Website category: game
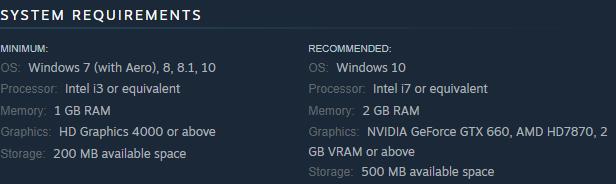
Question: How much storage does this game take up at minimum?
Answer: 200 MB available space

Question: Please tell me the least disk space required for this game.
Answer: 200 MB available space

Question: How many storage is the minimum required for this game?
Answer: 200 MB available space

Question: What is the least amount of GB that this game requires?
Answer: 200 MB available space

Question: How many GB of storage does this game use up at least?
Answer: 200 MB available space

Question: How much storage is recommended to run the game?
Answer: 500 MB available space

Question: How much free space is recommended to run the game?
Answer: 500 MB available space

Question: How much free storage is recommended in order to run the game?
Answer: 500 MB available space

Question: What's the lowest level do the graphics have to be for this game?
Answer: HD Graphics 4000 or above

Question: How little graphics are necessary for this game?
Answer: HD Graphics 4000 or above

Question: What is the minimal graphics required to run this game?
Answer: HD Graphics 4000 or above

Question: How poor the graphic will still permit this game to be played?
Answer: HD Graphics 4000 or above

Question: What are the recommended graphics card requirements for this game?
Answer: NVIDIA GeForce GTX 660, AMD HD7870, 2 GB VRAM or above

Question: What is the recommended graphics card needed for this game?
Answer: NVIDIA GeForce GTX 660, AMD HD7870, 2 GB VRAM or above

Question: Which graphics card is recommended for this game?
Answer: NVIDIA GeForce GTX 660, AMD HD7870, 2 GB VRAM or above

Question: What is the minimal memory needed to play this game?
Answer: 1 GB RAM

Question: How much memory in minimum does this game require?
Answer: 1 GB RAM

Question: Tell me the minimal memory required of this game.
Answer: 1 GB RAM

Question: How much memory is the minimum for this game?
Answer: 1 GB RAM

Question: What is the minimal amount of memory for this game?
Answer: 1 GB RAM

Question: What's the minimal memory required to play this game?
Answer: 1 GB RAM

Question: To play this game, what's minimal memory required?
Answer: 1 GB RAM

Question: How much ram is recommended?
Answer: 2 GB RAM

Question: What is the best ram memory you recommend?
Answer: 2 GB RAM

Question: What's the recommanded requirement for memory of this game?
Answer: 2 GB RAM

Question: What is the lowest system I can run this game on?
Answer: Windows 7 (with Aero), 8, 8.1, 10

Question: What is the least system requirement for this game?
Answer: Windows 7 (with Aero), 8, 8.1, 10

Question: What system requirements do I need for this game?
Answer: Windows 7 (with Aero), 8, 8.1, 10

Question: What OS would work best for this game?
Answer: Windows 10

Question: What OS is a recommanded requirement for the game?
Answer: Windows 10

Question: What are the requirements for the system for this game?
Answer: Windows 10

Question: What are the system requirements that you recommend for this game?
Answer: Windows 10

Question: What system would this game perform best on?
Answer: Windows 10

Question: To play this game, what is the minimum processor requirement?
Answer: Intel i3 or equivalent

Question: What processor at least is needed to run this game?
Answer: Intel i3 or equivalent

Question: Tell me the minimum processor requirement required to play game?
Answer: Intel i3 or equivalent

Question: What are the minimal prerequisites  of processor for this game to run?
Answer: Intel i3 or equivalent

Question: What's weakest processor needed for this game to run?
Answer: Intel i3 or equivalent

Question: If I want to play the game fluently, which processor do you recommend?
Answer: Intel i7 or equivalent

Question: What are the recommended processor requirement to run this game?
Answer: Intel i7 or equivalent

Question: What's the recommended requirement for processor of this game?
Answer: Intel i7 or equivalent

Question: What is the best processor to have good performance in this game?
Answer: Intel i7 or equivalent

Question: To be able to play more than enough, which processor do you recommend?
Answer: Intel i7 or equivalent